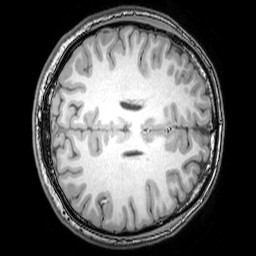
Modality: T1w
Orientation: axial
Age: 22
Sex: male
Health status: healthy
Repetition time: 0.081 s
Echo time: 0.037 s